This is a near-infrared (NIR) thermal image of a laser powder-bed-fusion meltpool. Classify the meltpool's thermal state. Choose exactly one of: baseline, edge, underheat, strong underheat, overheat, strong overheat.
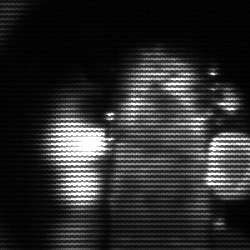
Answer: strong underheat